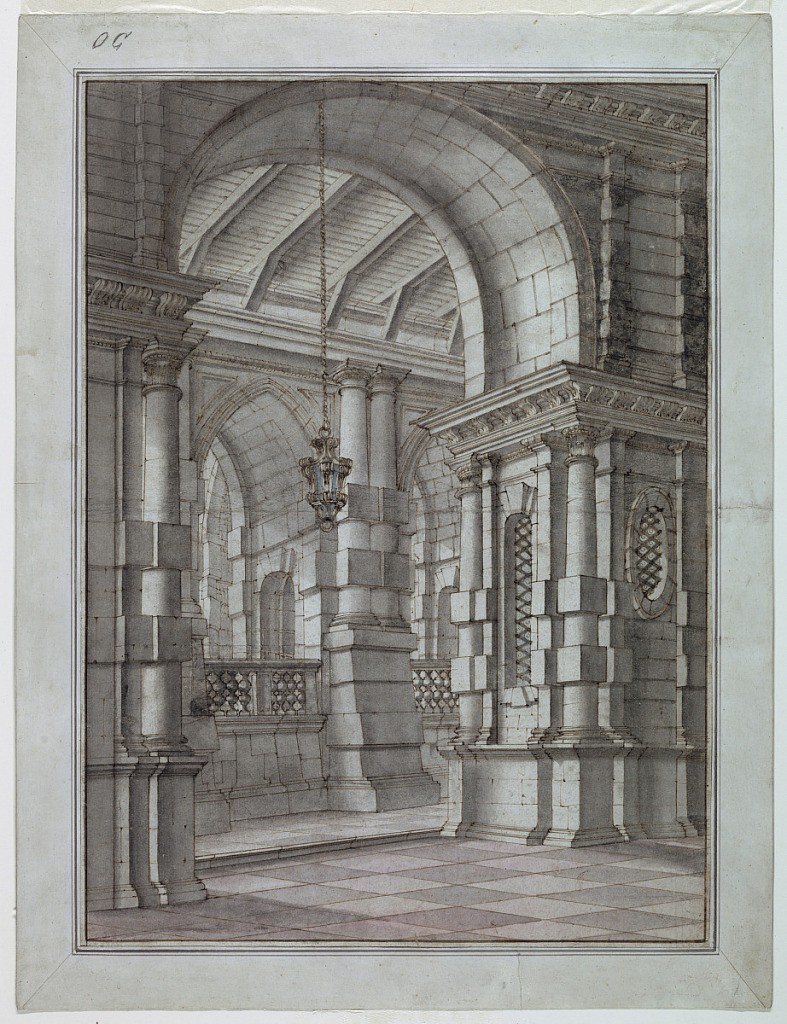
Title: Stage Design, View into Palace
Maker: Carlo Antonio Buffagnotti, Italian, ca. 1660–after 1715
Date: early 18th century
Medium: Pen and brown ink, brush and gray and pink wash, brush and blue watercolor on laid paper
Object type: Drawing
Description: Vertical rectangle. View into palace showing huge substructure and vaulting. In the middleground, high hall with wooden ceiling and lantern hanging from chain.